Question: I am a beginner in HTML/CSS, So I am facing a problem while trying to integrate the user interface on the Navbar like this: .
I don't know how to style it, which tags should I use and how to put icon of user...
'''
/* Add a background color to the top navigation */
.topnav {
background-color: #e61a26;
overflow: hidden;
position: relative;
top: 0;
width: 100%;
}
/* Style the links inside the navigation bar */
.topnav a {
float: left;
color: #f2f2f2;
text-align: center;
padding: 14px 16px;
text-decoration: none;
font-size: 17px;
}
/* Change the color of links on hover */
.topnav a:hover {
background-color: #ddd;
color: black;
}
/* Add a color to the active/current link */
.topnav a.active {
background-color: #f1f3f2;
color: #000;
}
/* Add a gray right border to all a items, except the last item (last-child) */
a {
border-right: 1px solid #fff;
}
a:last-child {
border-right: none;
}
'''
'''
<p>Welcome <strong>Username></strong></p>
<p><a href="logout.php" style="color: red;">logout</a></p>
<div class="topnav">
<a class="active" href="/WWW/home.php">Home</a>
<a href="/WWW/shortcode.php">Shortcode</a>
<a href="/WWW/workorder.php">Work Order</a>
</div>
'''
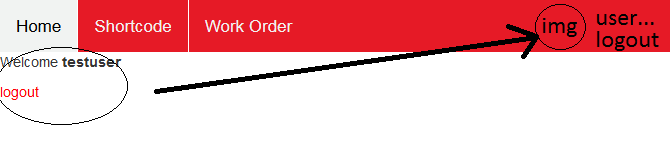
Answer: So after a few tries I succeeded it's really simple here is my code now :
'''
/* Add a background color to the top navigation */
.topnav {
background-color: #e61a26;
overflow: hidden;
position: relative;
top: 0;
width: 100%;
}
/* Style the links inside the navigation bar */
.topnav a {
float: left;
color: #f2f2f2;
text-align: center;
padding: 14px 16px;
text-decoration: none;
font-size: 17px;
}
/* Change the color of links on hover */
.topnav a:hover {
background-color: #ddd;
color: black;
}
/* Add a color to the active/current link */
.topnav a.active {
background-color: #f1f3f2;
color: #000;
}
/* Add a gray right border to all a items, except the last item (last-child) */
a {
border-right: 1px solid #fff;
}
.workorder_link {
border-right: none;
}
a:last-child {
border-right: none;
}
'''
'''
<nav class="navbar">
<div class="topnav">
<a href="/WWW/home.php">Home</a>
<a href="/WWW/shortcode.php">Shortcode</a>
<a href="/WWW/workorder.php" class="workorder_link">Work Order</a>
<a href="/WWW/logout.php" style="float: right;"> Logout</a>
<a style="float: right; text-decoration: none;">Welcome <strong>Username</strong><img src="img/user.png" style="margin-bottom: 5px; margin-left: 5px; width: 20px; height: 20px;"></a>
</div>
</nav>
'''